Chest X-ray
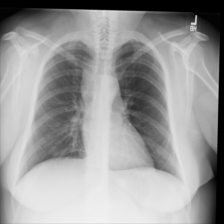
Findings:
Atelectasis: negative
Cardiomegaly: negative
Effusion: negative
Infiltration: negative
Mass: negative
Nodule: negative
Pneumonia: negative
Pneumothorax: negative
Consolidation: negative
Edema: negative
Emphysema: negative
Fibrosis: negative
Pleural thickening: negative
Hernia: negative